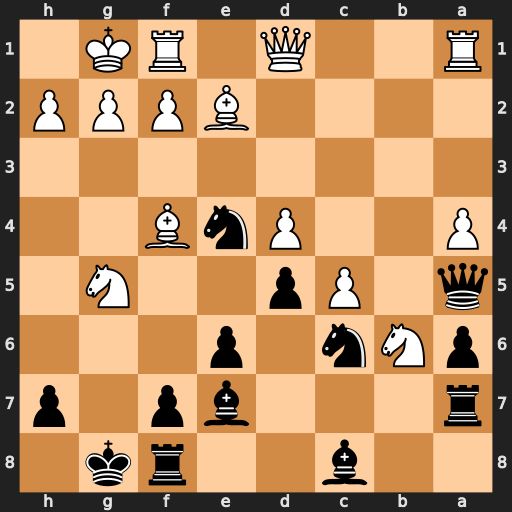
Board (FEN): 2b2rk1/r3bp1p/pNn1p3/q1Pp2N1/P2PnB2/8/4BPPP/R2Q1RK1
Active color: b
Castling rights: -
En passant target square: -
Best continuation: Bxg5 Bxg5 Nxg5